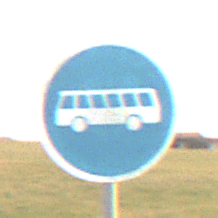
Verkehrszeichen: Busssonderstreifen
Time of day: SunriseSunset
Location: Outdoor (Nature)
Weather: PartlyCloudy
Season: NotSpecified
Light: Natural